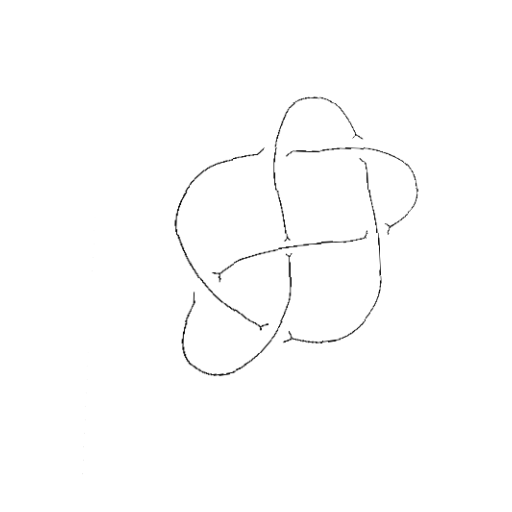
Crossing number: 6